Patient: sex M, age 55
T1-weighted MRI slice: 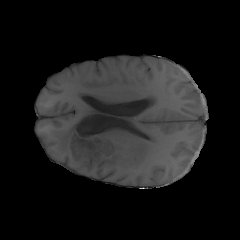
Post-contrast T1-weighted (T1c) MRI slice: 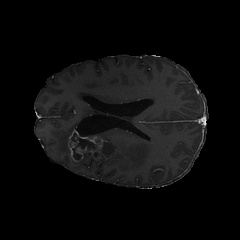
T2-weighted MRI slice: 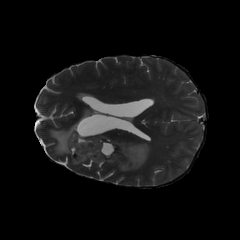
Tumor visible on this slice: yes
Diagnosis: Glioblastoma, IDH-wildtype
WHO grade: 4